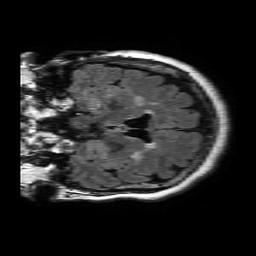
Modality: FLAIR
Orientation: coronal
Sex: female
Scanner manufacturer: philips
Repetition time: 11 s
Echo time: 0.125 s